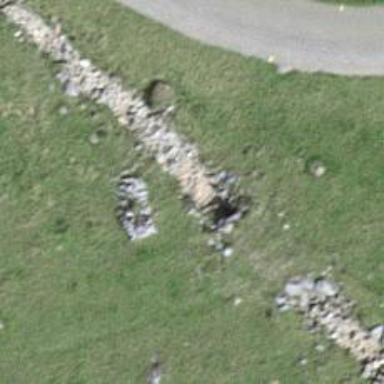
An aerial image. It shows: Culvert tunnel.